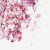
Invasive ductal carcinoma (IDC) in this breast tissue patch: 0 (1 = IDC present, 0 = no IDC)